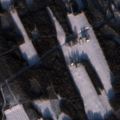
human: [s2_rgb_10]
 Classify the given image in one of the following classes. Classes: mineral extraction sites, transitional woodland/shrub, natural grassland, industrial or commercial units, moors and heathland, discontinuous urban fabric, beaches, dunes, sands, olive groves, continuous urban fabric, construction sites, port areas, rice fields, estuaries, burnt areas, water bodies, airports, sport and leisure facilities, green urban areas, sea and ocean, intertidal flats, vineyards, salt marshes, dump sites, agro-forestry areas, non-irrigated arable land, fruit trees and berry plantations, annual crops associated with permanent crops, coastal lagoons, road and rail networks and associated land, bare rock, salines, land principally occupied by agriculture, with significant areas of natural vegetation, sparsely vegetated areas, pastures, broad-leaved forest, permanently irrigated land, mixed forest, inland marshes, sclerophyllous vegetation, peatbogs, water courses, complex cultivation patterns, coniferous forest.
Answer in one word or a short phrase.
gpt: non-irrigated arable land, coniferous forest, mixed forest, transitional woodland/shrub, peatbogs